Question: I want to use google map in my application
I Have Added google-play-services_lib as project and set as library , And then i have added google-play-services_lib to my project

Can you please help to resolve this
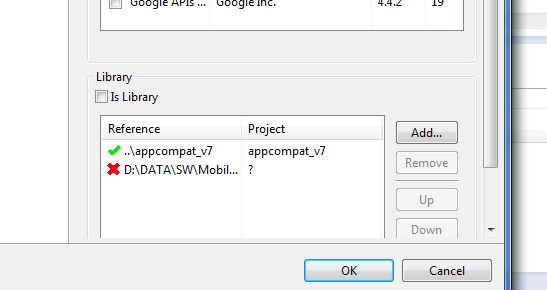
Answer: I am assuming you haven't imported the library in correct way.In order to work, the library project and your main project need to be in the same workspace. While importing 'google-play-services' to eclipse make sure you have checked 'Copy Projects into workspace' option as shown in the below image,

Else you can also copy paste the 'google-play-services' library project into your workspace and then import it from there.